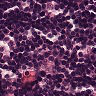
Metastatic tissue present: no